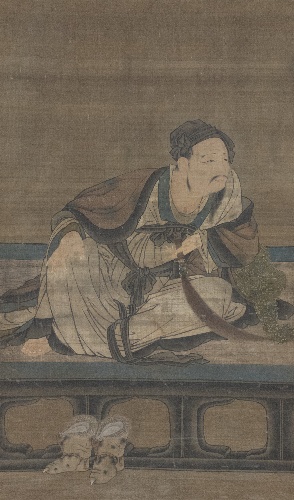
Artist: Ma Liang|Unidentified artist
Artist bio: Chinese, 1280–1360|
Object type: Hanging scroll
Classification: Paintings
Medium: Hanging scroll; ink and color on silk
Culture: China
Period: Ming dynasty (1368–1644)
Dimensions: 62 x 36 1/2 in. (157.5 x 92.7 cm)
Department: Asian Art
Credit line: Charles Stewart Smith Collection, Gift of Mrs. Charles Stewart Smith, Charles Stewart Smith Jr., and Howard Caswell Smith, in memory of Charles Stewart Smith, 1914
Accession year: 1914
Repository: Metropolitan Museum of Art, New York, NY
Tags: Men|Portraits